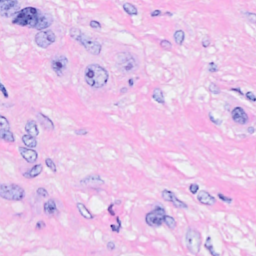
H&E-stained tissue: Breast